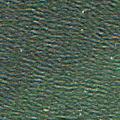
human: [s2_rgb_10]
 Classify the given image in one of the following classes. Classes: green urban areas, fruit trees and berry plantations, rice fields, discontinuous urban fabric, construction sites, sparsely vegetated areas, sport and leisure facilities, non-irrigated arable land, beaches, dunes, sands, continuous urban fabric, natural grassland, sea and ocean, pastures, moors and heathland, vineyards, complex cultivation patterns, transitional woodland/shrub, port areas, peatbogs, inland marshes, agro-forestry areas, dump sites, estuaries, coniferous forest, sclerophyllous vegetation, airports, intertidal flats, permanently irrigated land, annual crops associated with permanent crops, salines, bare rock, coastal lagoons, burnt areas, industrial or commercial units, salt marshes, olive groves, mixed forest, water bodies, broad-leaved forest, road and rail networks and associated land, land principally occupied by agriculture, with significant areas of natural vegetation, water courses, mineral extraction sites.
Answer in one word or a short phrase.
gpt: sea and ocean